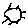
Label: sun